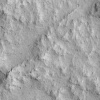
Atmospheric dust classification: not_dusty